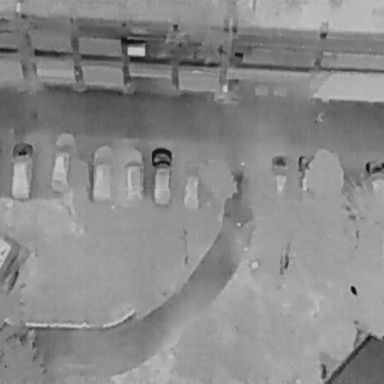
There are eight Cars in the infrared image.